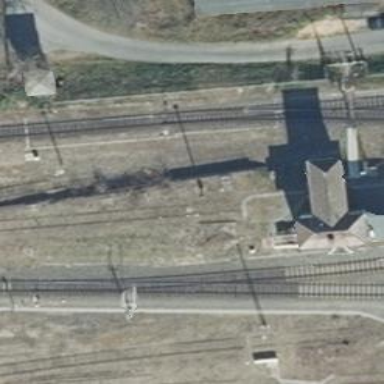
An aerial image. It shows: Abandoned railway siding.